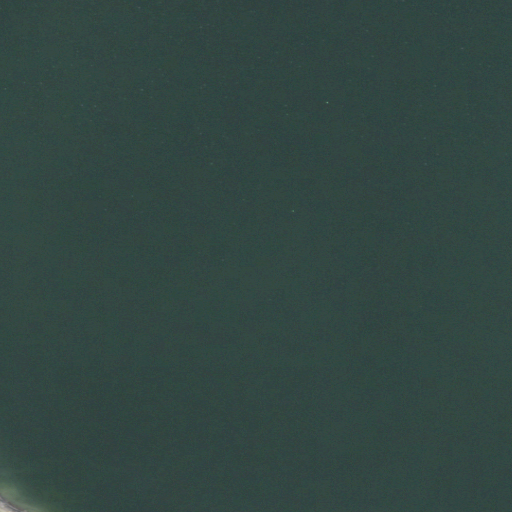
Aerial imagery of island in South Dakota named Hamilton Island (historical) containing only open water